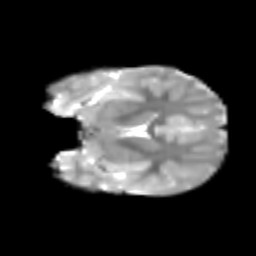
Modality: T2w
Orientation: coronal
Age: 8
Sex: female
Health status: healthy